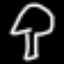
Label: mushroom